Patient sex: F
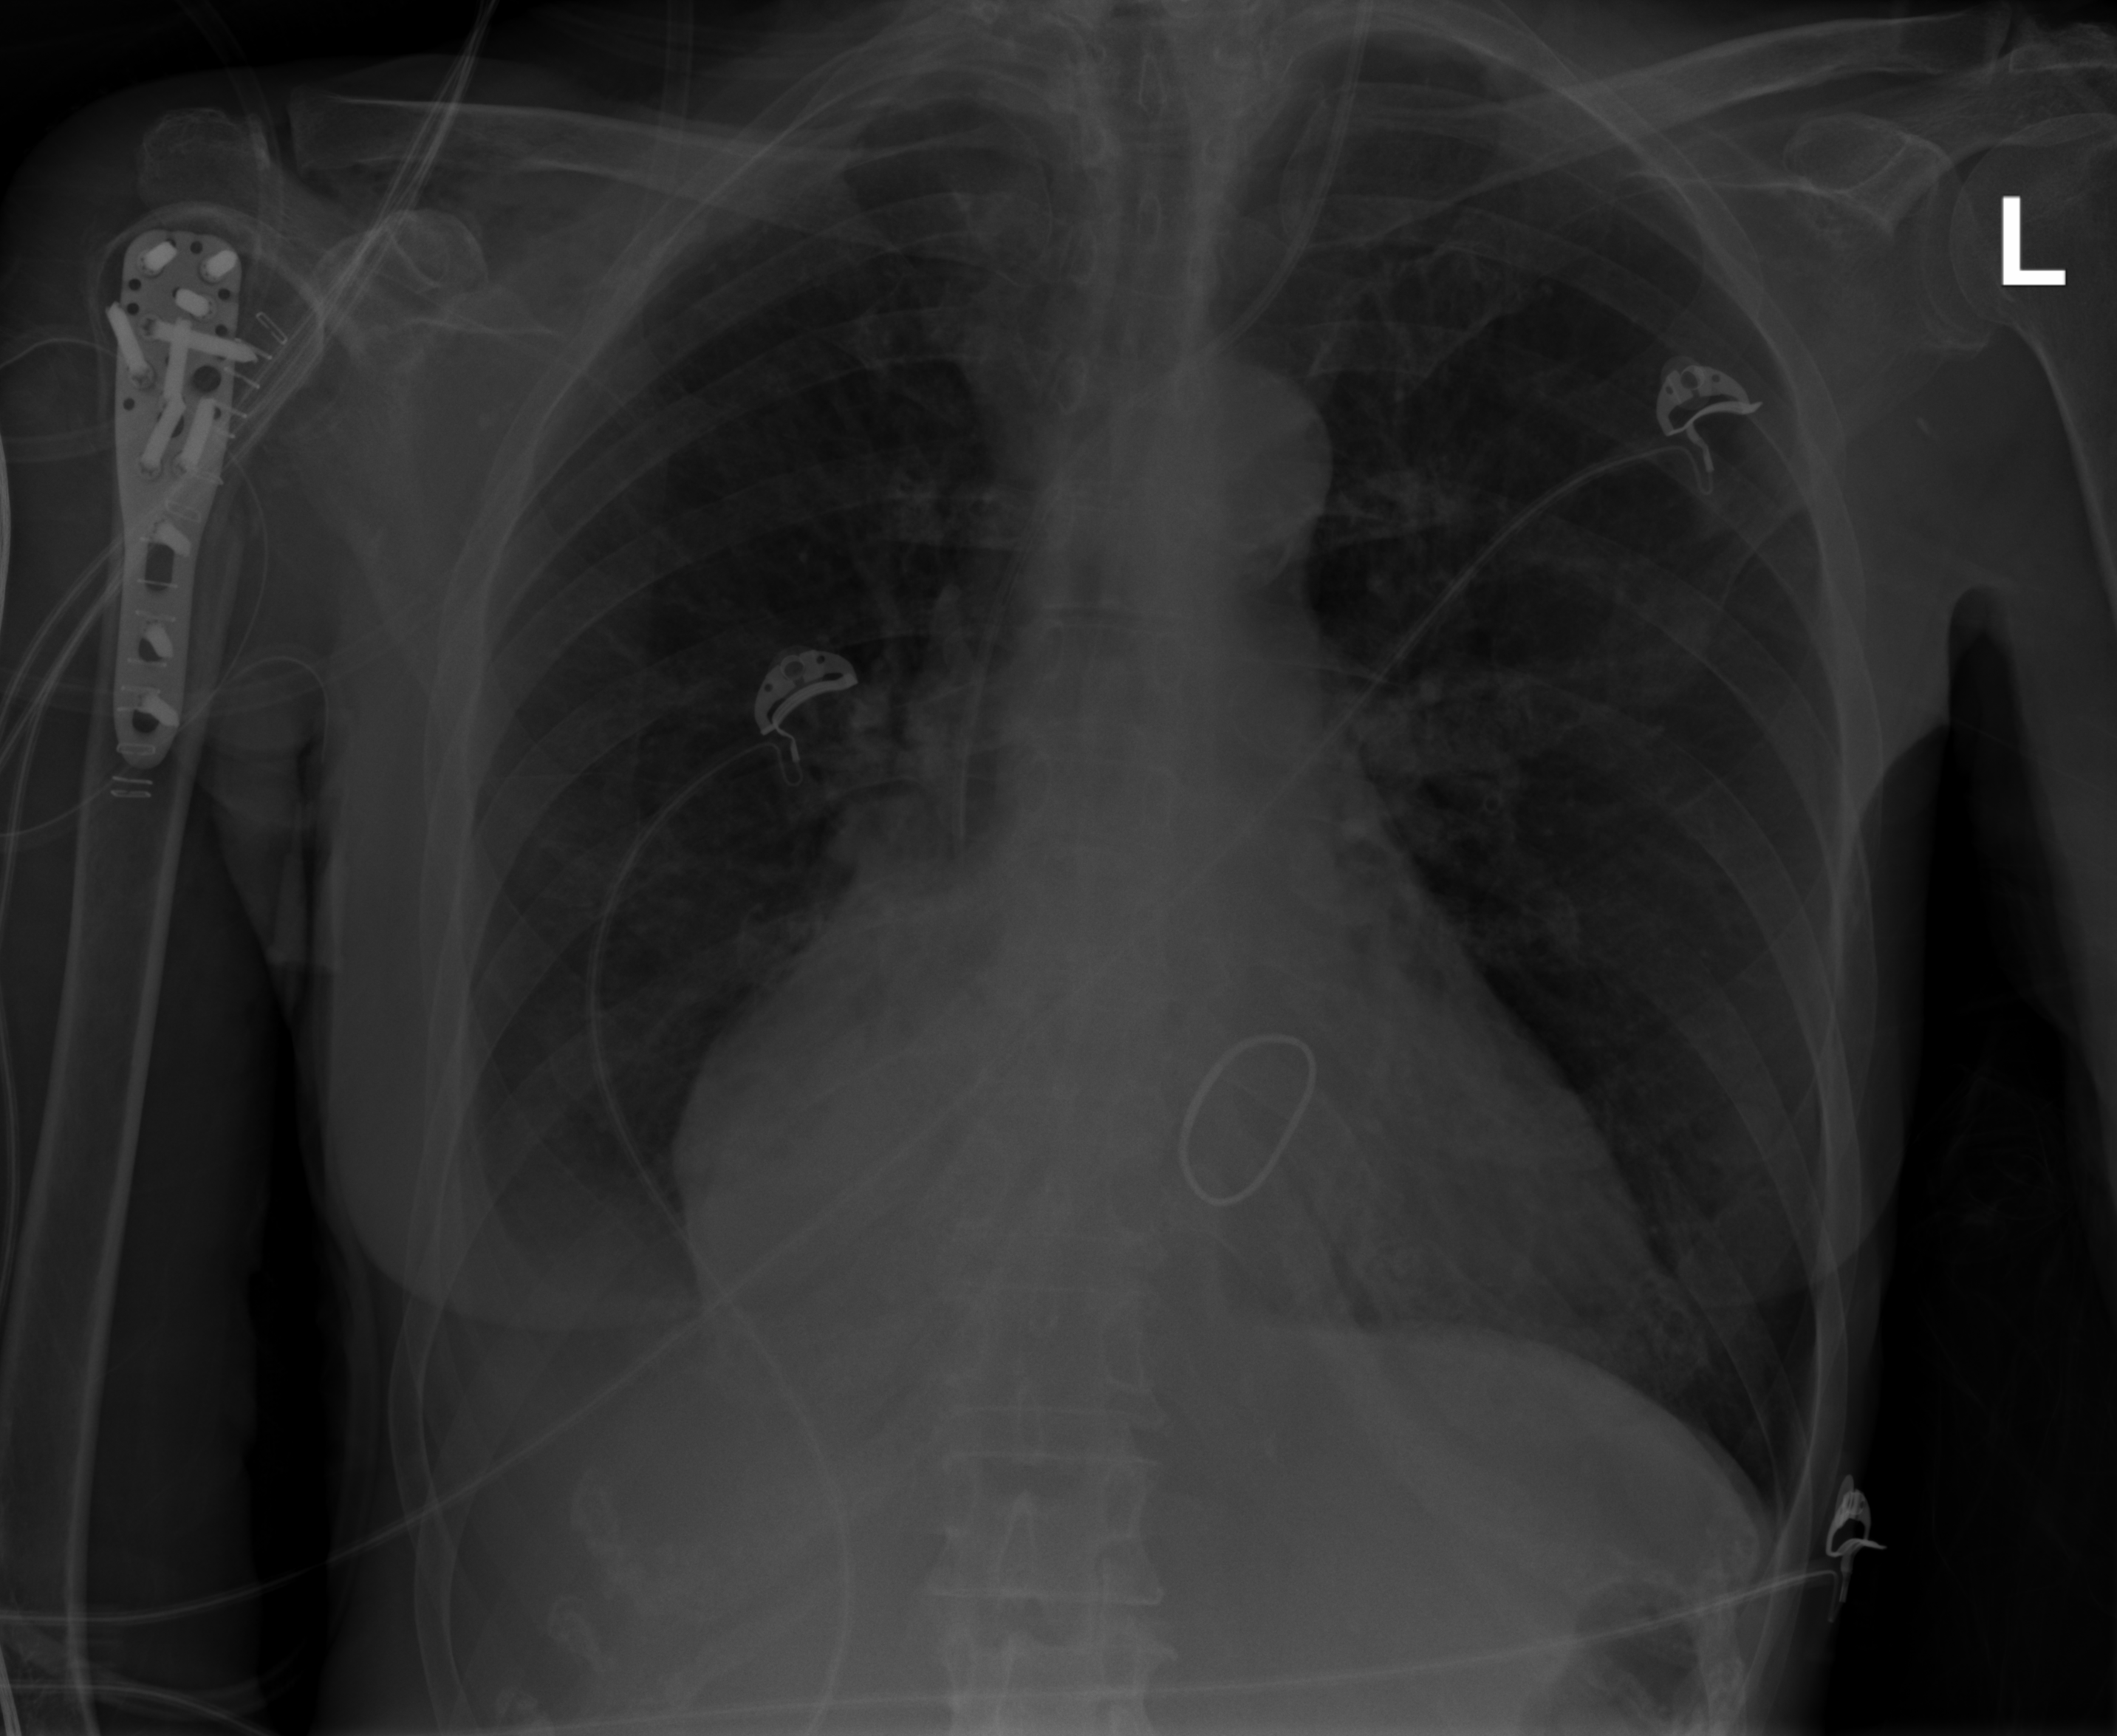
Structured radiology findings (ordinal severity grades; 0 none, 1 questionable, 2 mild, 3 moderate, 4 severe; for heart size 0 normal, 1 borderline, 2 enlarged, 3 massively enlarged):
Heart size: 2
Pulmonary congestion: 0
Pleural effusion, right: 2
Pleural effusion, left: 0
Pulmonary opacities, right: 0
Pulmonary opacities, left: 0
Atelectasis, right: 2
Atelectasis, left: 0